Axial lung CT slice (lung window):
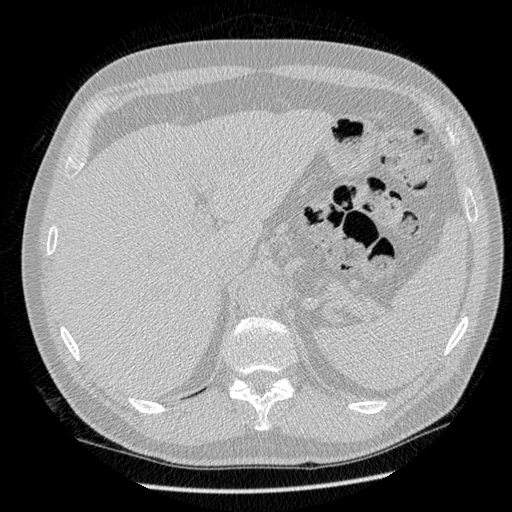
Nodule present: no